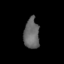
Tissue: skin
Cell type: Epithelial cells
Senescence score: 0.253
Nuclear area (px): 456
Mean DAPI intensity: 103.658